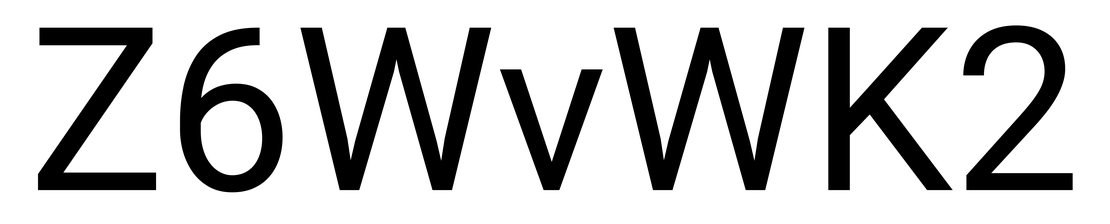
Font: Roboto_Regular